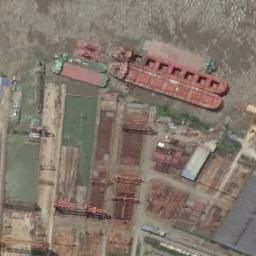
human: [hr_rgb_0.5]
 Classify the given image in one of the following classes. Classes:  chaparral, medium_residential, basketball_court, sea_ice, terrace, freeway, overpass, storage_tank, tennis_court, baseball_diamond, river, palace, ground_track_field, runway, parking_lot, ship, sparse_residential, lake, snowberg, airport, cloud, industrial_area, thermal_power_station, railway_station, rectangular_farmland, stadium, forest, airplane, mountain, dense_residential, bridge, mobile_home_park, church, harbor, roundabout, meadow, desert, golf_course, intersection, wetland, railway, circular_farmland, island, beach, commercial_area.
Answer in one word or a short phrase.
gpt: ship